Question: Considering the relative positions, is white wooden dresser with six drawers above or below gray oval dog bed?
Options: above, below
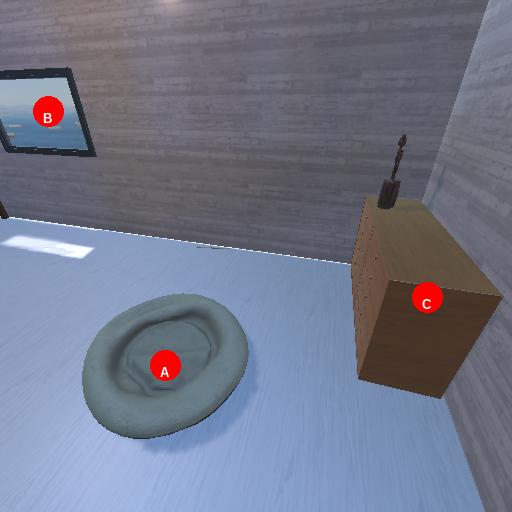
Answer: above